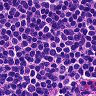
Metastatic tissue present: no